Field crop: tomato
Growth stage: 2
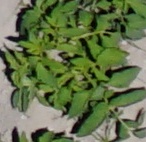
Species: tomato